Current action and preconditions to check: trajectory_clear

Your task: For each precondition in the list above, predict whether it will hold at this action.

Consider the current scene as observed from the mobile robot's camera, and analyze the predicted future states of all dynamic agents (e.g., people, animals, vehicles, or any moving entities) within the NEXT SECOND.

IMPORTANT: Only answer "very likely" if you are absolutely certain—based on strong, clear evidence—that a dynamic agent will violate the precondition in the predicted future state. Do NOT answer "very likely" for unlikely, ambiguous, or low-probability risks.

Ask yourself for each precondition: Is there a high probability, with clear and convincing evidence, that the predicted future states of any dynamic agent will interfere with the predicted future state of the currently executing action within the NEXT SECOND, causing that precondition to fail?

Assess the risk level based on these predictions. Use "likely" or "very likely" if motions create a clear risk of interference.

Use "neutral" or "improbable" if agents are nearby but their predicted paths are clearly diverging or non-conflicting.

Failure Risk Categories: "very improbable", "improbable", "neutral", "likely", "very likely"

Answer Format: Output ONLY the probability_of_failure value from these categories: "very improbable", "improbable", "neutral", "likely", "very likely"

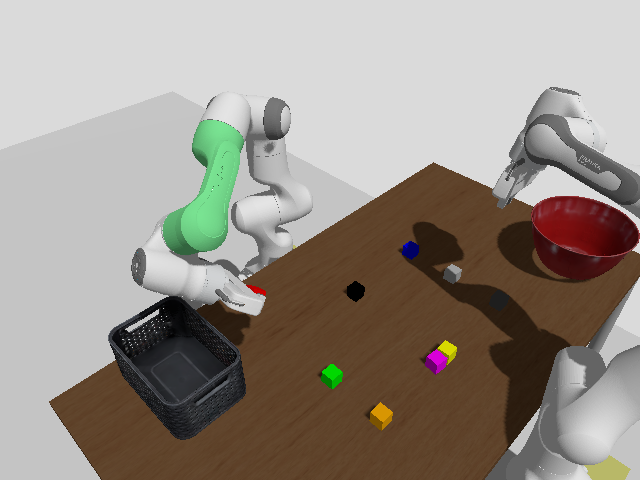

Answer: very improbable